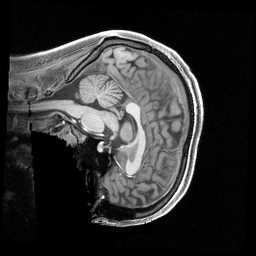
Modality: T1w
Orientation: sagittal
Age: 19
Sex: female
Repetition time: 2.4 s
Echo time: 0.00222 s